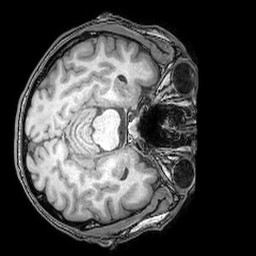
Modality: T1w
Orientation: axial
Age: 33
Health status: ill
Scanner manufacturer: philips
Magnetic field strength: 3 T
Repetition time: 0.007 s
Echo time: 0.003501 s